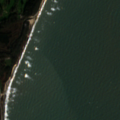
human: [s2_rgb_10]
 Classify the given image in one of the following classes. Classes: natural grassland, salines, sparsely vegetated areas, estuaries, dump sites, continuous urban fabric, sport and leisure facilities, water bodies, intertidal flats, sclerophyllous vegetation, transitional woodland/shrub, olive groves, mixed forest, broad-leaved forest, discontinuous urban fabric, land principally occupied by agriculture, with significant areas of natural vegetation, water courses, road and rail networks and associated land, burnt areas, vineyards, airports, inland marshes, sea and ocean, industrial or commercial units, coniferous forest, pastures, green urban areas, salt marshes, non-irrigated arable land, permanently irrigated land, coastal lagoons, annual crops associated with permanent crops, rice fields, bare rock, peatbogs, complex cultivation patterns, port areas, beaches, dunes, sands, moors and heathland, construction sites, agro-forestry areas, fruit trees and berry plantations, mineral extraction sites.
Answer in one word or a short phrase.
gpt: discontinuous urban fabric, sport and leisure facilities, mixed forest, sea and ocean